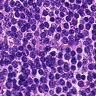
Metastatic tissue present: no